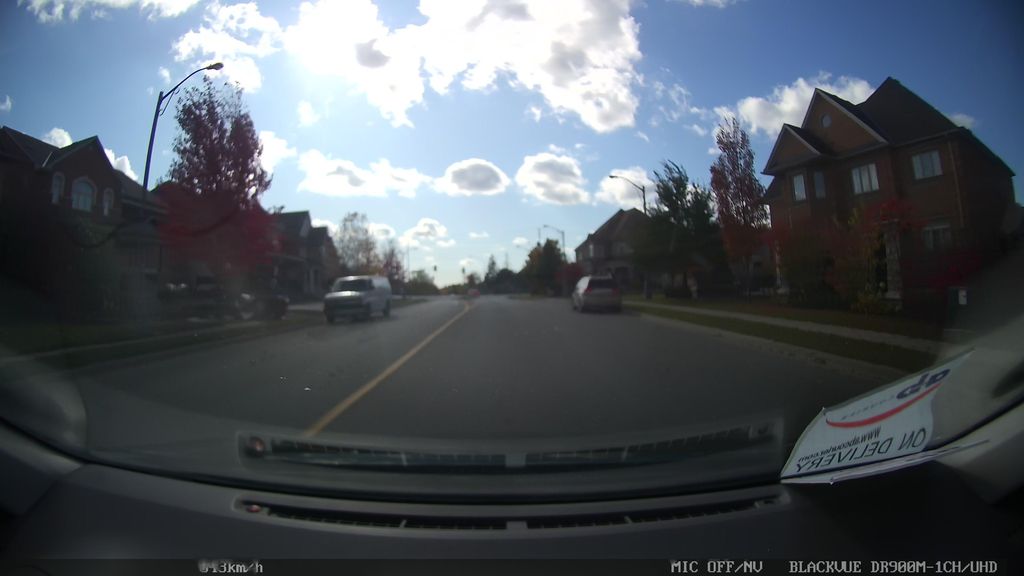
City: toronto